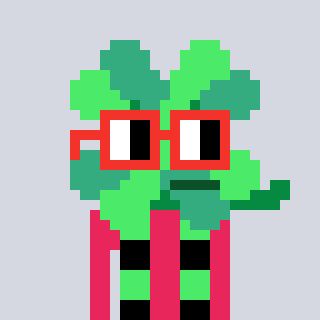
a pixel art character with square red glasses, a clover-shaped head and a redpinkish-colored body on a cool background